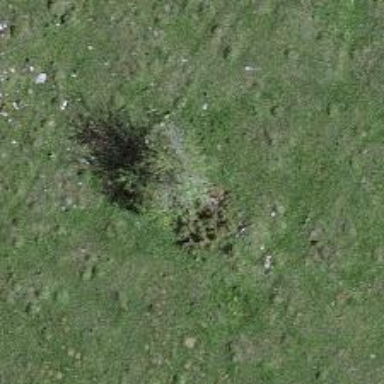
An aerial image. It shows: Single tag "natural: tree."